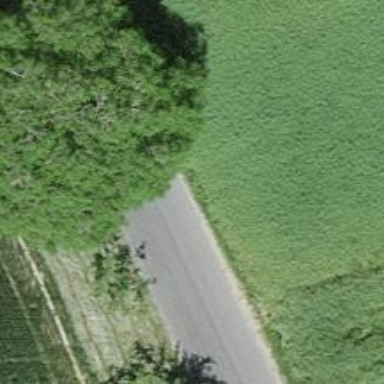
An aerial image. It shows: Paved tertiary road.